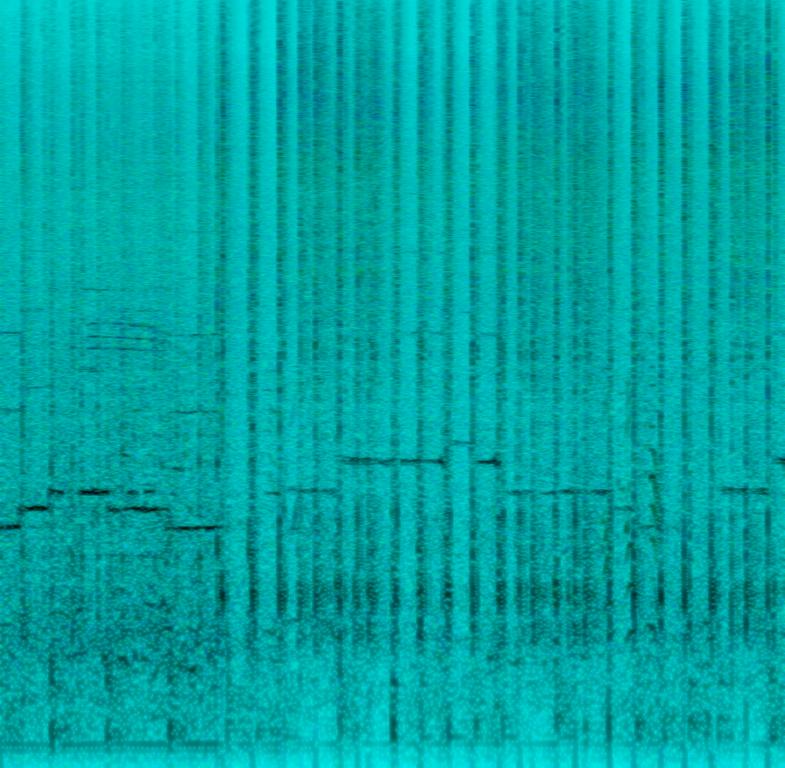
The music track is that of a band marching in the streets. The tempo is medium with a Band march, playing percussion in a steady rhythm accompanied  by flutes playing in unison. The song has bad audio quality with ambient noises of people talking and other street noises.